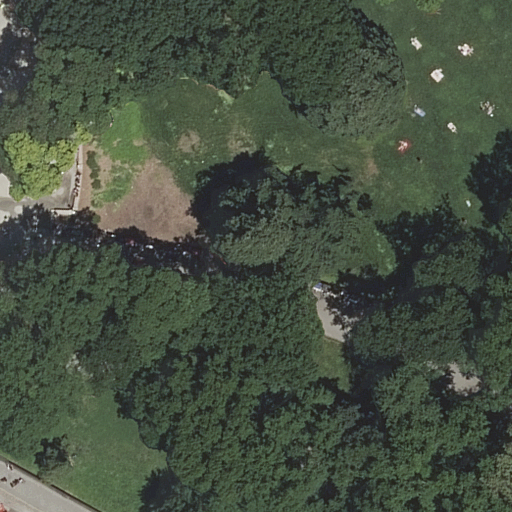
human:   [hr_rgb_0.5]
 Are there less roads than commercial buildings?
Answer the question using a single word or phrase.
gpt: no

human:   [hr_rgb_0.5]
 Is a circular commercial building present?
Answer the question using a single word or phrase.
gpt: no

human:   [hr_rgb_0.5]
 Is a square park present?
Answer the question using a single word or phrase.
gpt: no

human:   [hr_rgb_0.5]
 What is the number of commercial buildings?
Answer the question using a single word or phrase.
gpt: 0

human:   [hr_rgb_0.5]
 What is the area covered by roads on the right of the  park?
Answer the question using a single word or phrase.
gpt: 0m2

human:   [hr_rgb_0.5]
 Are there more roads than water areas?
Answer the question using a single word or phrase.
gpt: yes

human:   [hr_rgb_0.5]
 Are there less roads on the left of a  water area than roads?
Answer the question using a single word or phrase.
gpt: yes

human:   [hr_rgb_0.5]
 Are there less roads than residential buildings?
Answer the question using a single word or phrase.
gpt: no

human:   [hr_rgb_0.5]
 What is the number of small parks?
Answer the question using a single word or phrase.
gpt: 0

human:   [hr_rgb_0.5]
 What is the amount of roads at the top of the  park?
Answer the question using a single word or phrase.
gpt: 0

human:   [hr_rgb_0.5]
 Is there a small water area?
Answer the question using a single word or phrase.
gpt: no

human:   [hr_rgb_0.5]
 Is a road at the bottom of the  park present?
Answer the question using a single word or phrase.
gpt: yes

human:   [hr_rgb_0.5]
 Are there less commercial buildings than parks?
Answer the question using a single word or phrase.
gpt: yes

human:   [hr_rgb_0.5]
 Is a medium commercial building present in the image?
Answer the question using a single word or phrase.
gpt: no

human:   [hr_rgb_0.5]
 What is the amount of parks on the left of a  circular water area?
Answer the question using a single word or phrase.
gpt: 0

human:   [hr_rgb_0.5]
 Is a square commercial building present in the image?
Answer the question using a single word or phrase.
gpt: no

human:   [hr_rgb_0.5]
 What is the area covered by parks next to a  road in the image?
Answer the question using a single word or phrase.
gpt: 222m2

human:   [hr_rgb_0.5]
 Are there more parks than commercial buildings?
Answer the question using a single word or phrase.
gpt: yes

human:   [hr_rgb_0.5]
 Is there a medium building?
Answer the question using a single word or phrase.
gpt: no

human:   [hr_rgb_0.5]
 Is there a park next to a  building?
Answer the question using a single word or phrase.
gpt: no

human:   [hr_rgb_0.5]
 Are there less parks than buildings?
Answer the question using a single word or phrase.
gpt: no

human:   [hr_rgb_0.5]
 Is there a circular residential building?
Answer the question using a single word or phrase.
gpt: no

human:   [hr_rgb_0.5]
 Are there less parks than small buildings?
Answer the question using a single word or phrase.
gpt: no

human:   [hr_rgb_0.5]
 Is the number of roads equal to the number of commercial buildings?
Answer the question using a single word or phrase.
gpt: no

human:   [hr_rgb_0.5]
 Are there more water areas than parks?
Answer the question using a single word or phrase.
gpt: no

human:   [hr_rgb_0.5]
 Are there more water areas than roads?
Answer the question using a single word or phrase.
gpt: no

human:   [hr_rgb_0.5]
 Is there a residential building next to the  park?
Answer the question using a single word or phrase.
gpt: no

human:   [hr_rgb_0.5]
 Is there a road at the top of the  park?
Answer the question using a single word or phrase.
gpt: no

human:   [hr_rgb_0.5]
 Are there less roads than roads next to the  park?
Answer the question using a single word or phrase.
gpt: no

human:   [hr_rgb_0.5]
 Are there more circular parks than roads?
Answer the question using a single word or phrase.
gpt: no

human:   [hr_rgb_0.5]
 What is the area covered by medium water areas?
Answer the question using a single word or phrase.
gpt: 0m2

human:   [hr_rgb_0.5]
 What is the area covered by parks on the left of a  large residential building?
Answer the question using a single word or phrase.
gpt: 0m2

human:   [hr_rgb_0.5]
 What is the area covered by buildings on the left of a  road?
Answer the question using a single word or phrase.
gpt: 0m2

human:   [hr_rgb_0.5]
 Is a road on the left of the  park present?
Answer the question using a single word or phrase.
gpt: no

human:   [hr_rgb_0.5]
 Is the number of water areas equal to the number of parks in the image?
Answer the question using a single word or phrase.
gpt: no

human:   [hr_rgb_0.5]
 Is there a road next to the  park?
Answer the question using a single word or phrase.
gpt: yes